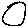
Label: circle